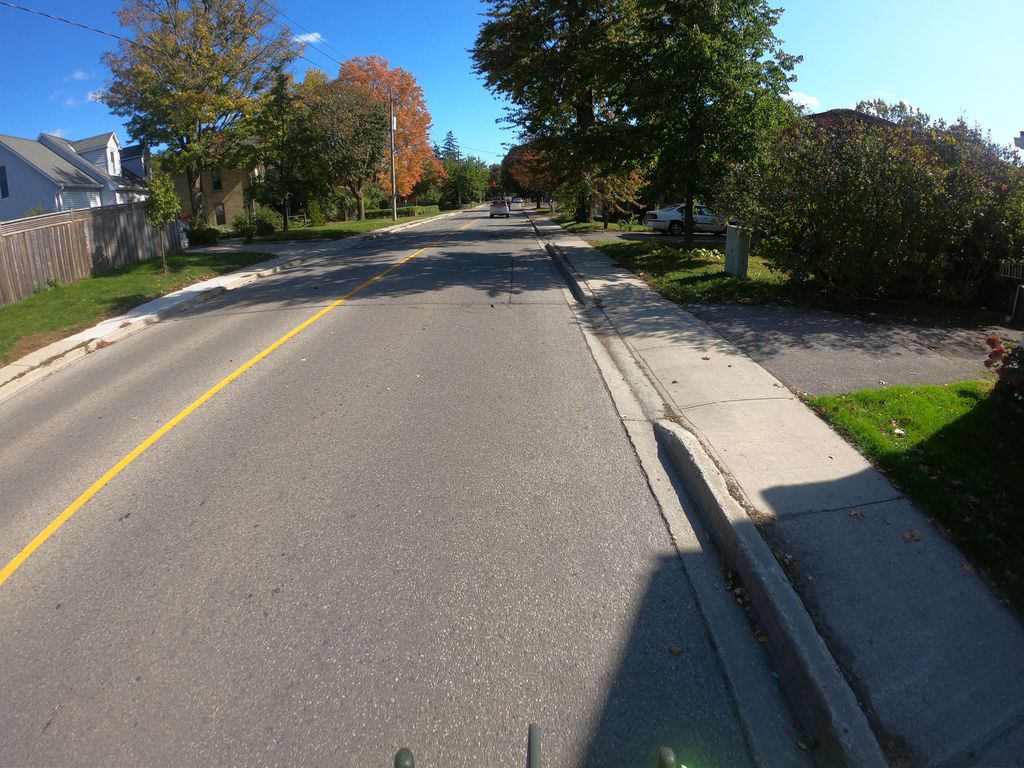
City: kitchener-waterloo